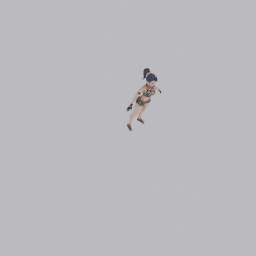
Label: people